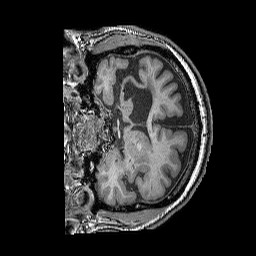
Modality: T1w
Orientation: coronal
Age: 45
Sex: male
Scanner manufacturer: siemens
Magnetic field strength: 3 T
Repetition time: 2.25 s
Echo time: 0.00415 s